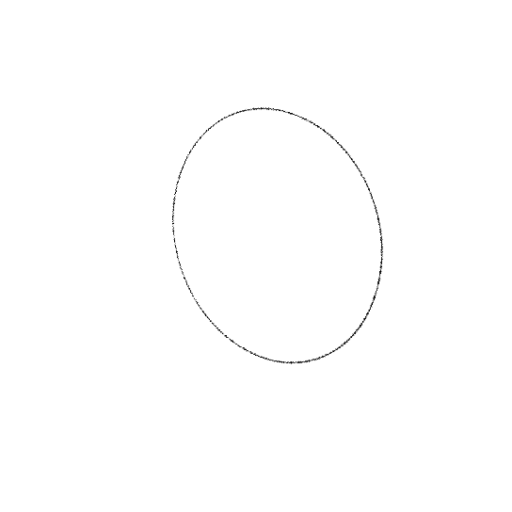
Crossing number: 0